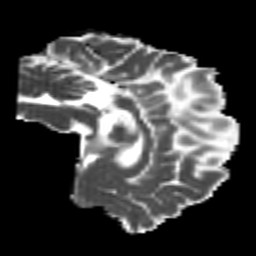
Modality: MD
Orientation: sagittal
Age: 21
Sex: male
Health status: healthy
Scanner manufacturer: philips
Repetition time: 7.477 s
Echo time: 0.08753 s